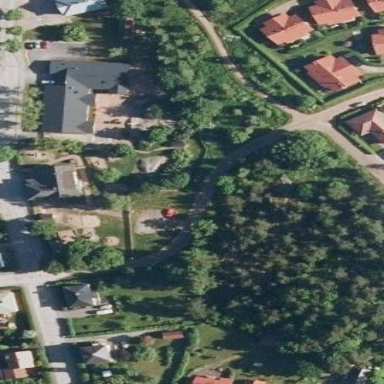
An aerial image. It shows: Kindergarten.